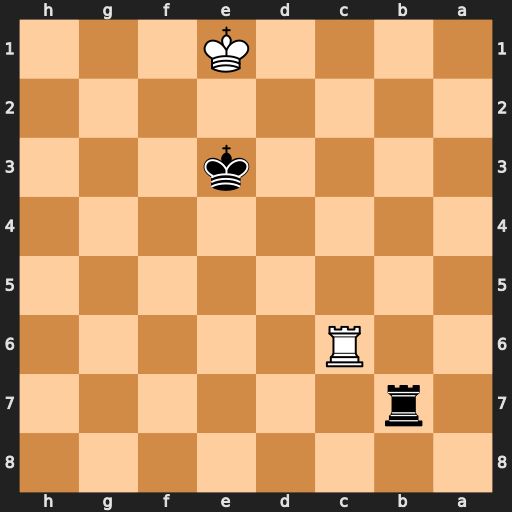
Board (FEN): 8/1r6/2R5/8/8/4k3/8/4K3
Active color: b
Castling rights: -
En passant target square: -
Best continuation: Rb1+ Rc1 Rxc1#